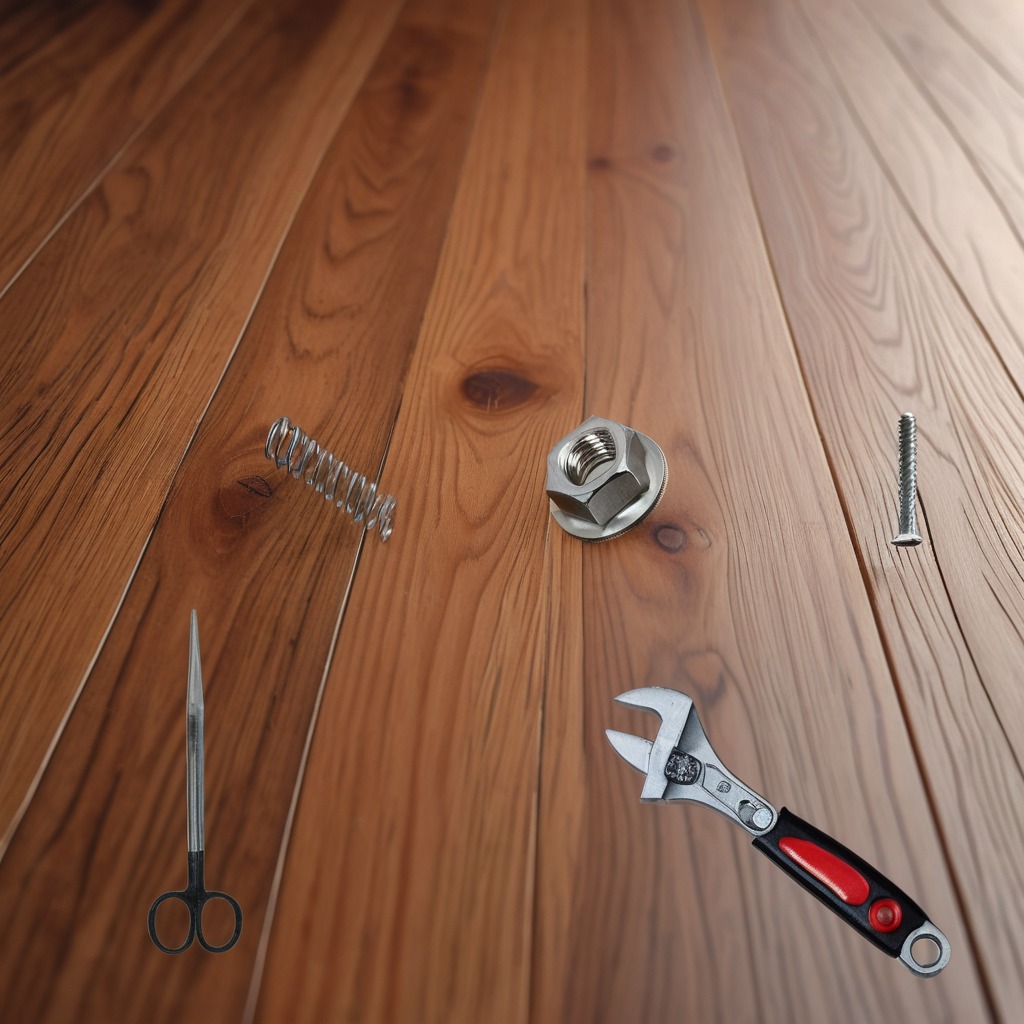
A metal machine screw, a coiled metal spring, a metal nut, a pair of scissors, and a wrench are lying on the wooden table.